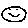
Label: smiley face